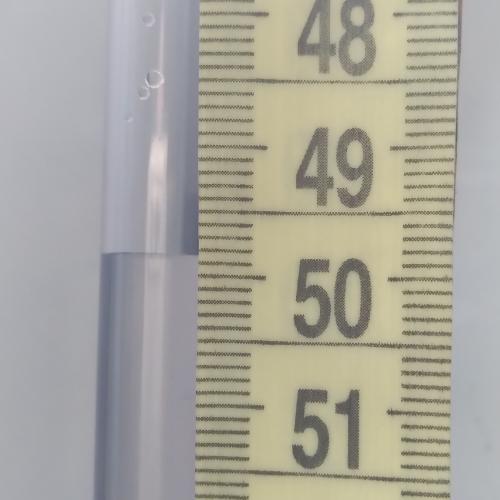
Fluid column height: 49.8 cm